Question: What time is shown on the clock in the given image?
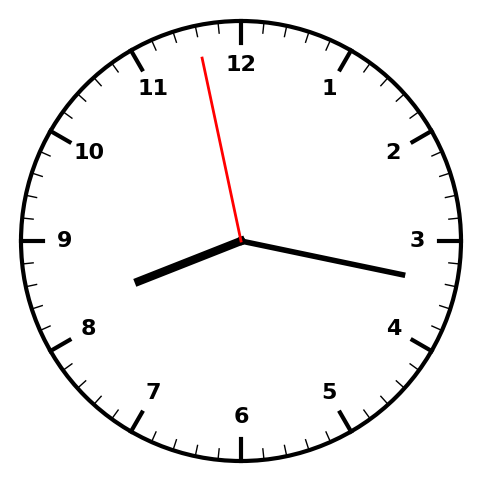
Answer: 08:16:58